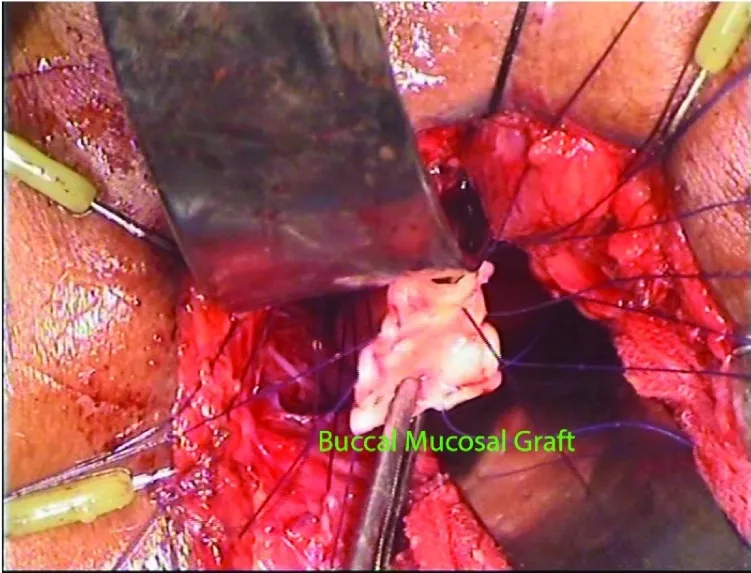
Buccal mucosal graft (BMG) with anchoring sutures.
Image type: medical_photograph (other_medical_photograph)